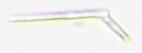
Label: Thalassionema